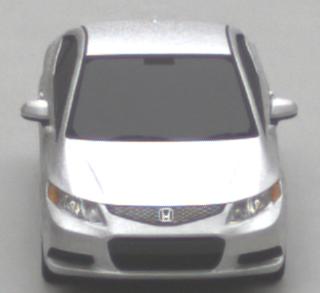
Make: Honda
Model: Civic Limousine 1.8
Detailed model: Civic (IX) Limousine
Model produced from: 2014/05
Model produced until: 2017/06
Doors: 4
Color: white
Road condition: dry road
Daytime: morning or afternoon
Contrast: low contrast